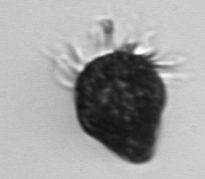
Label: Strombidium_morphotype2